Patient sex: F
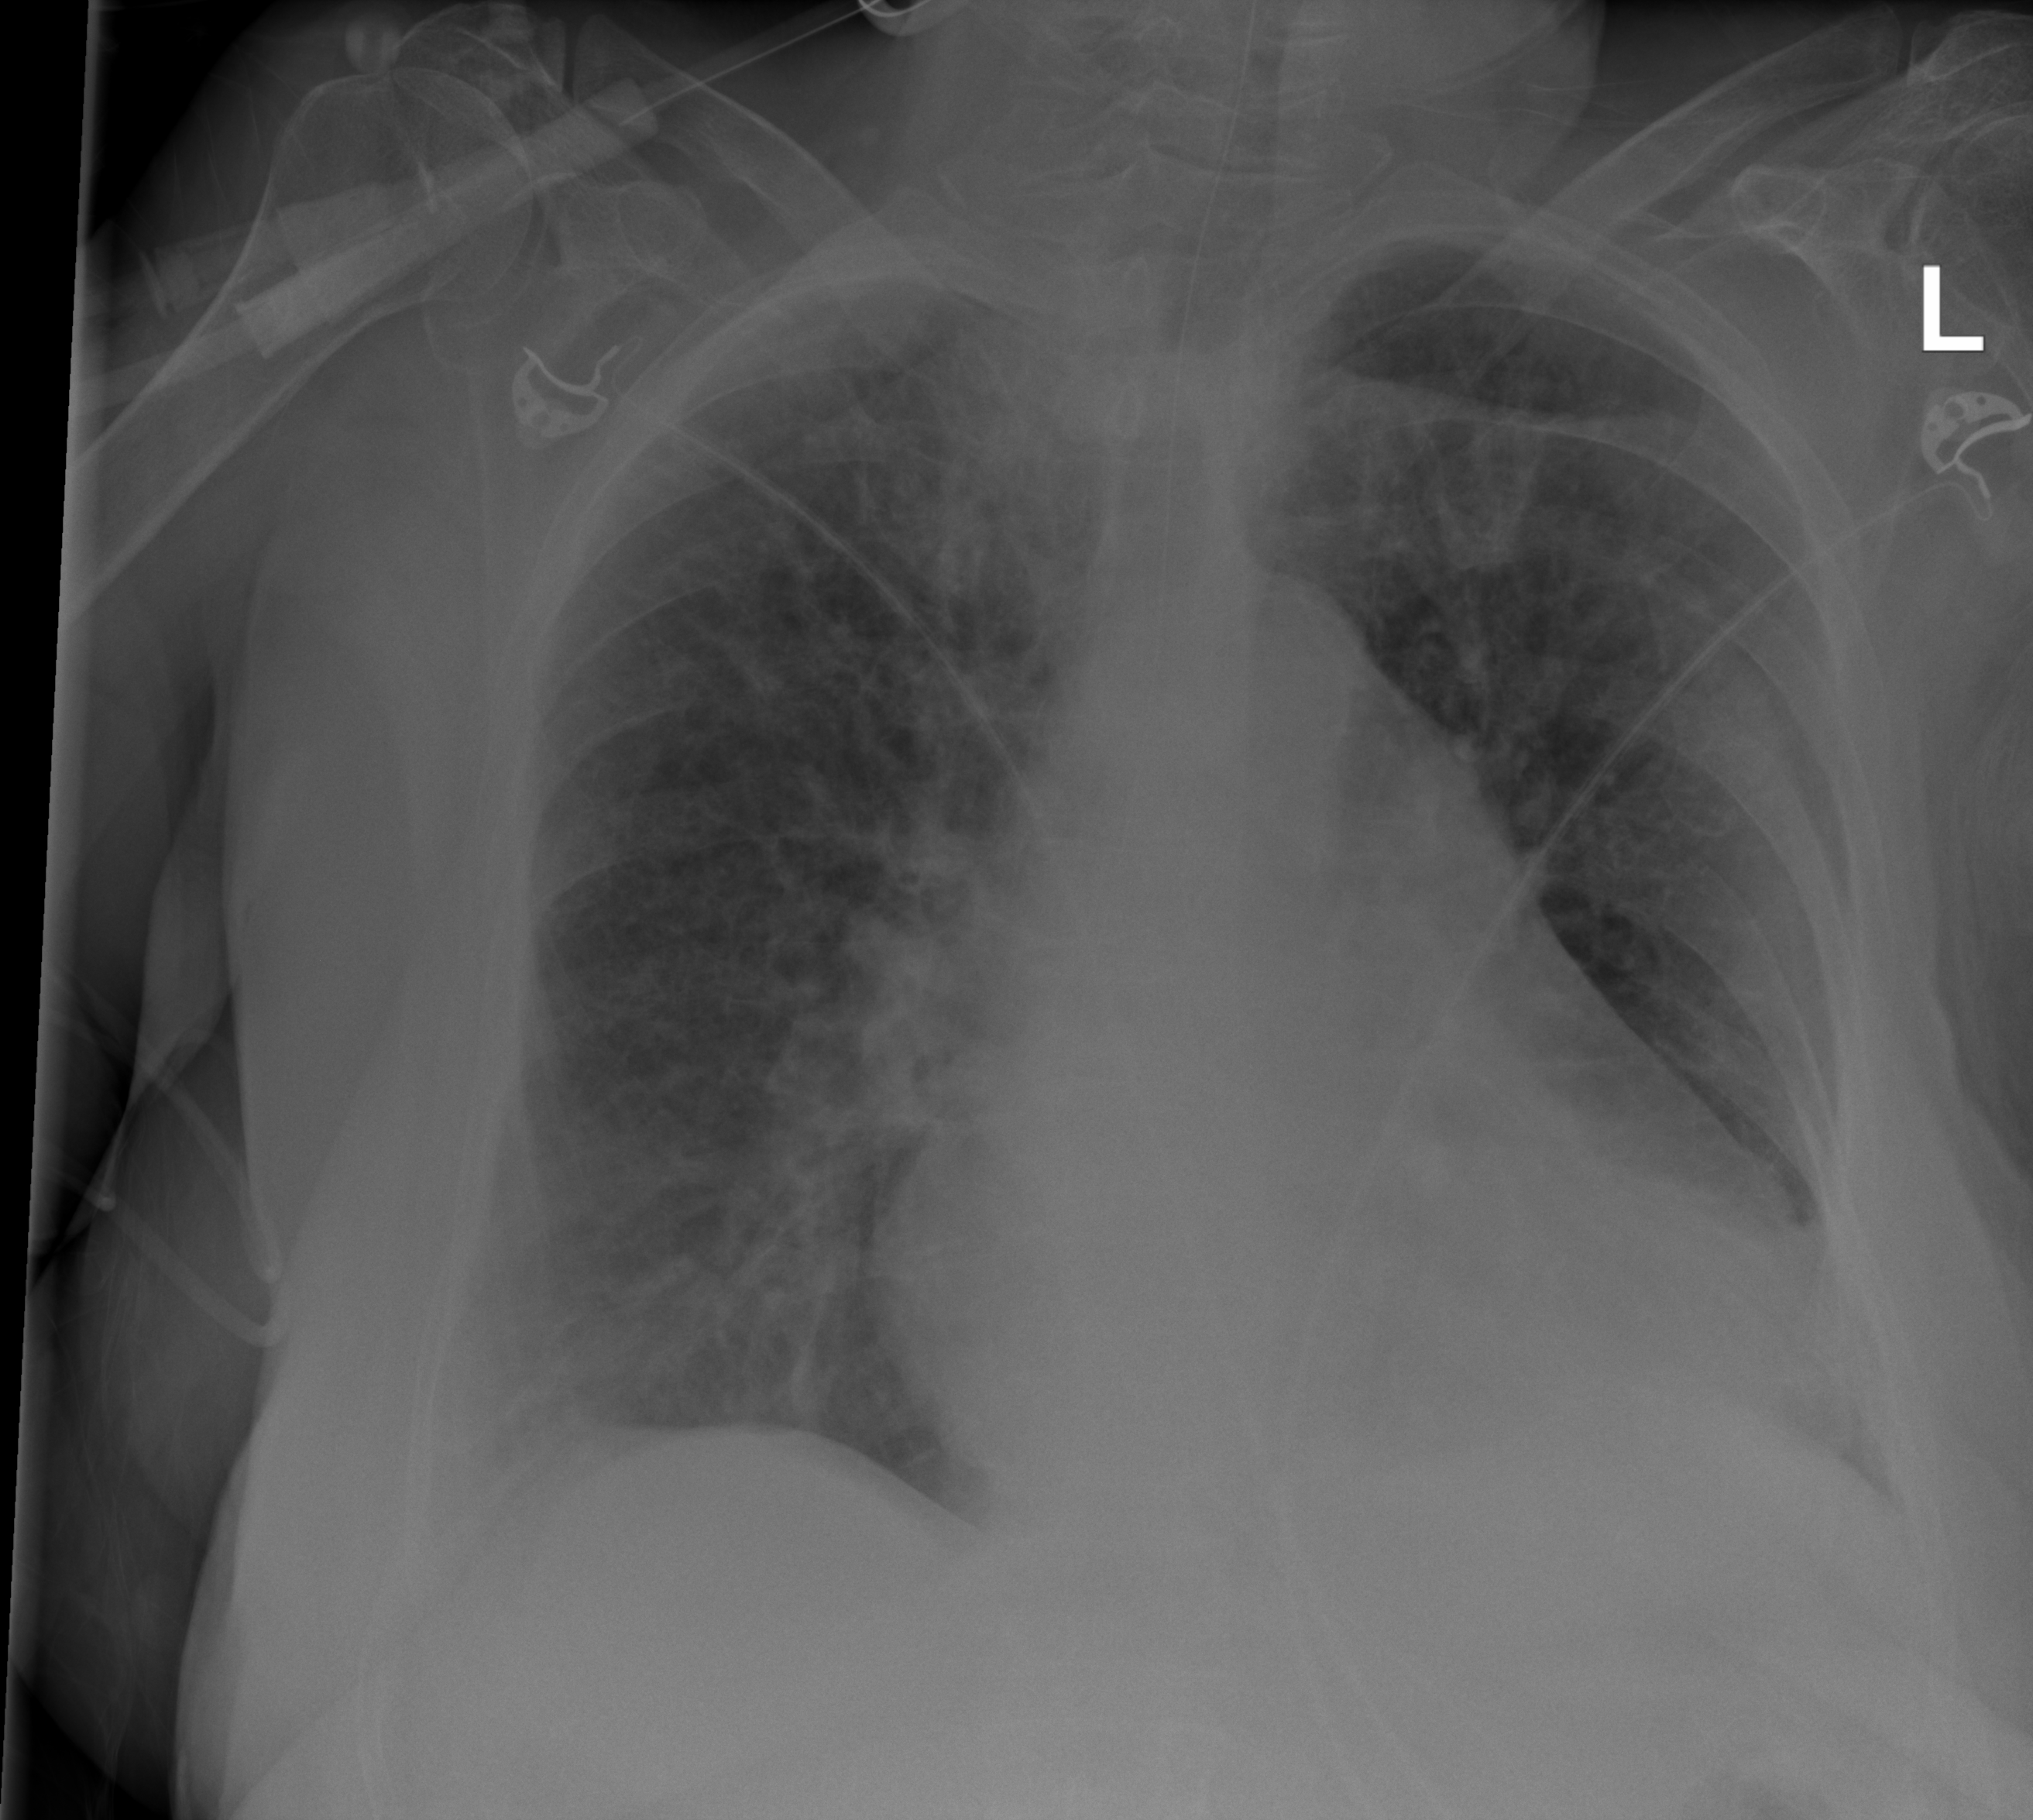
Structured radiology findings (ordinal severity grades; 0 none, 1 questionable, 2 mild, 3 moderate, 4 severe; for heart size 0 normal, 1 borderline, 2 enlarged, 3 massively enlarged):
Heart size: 2
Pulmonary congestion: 3
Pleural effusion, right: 0
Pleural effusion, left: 1
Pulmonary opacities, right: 2
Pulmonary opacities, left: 2
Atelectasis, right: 0
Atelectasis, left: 0